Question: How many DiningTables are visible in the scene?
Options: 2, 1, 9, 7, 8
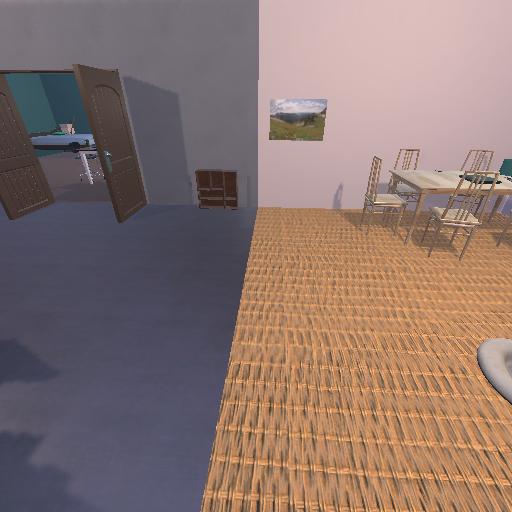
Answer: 2